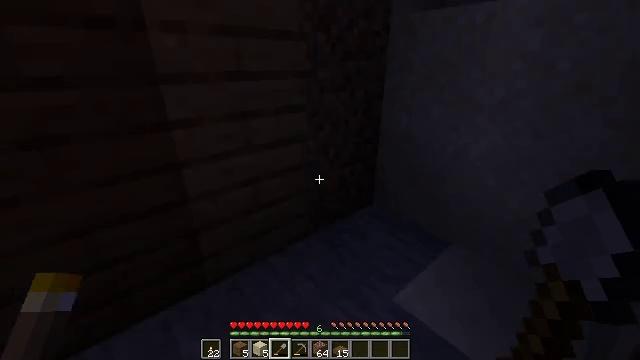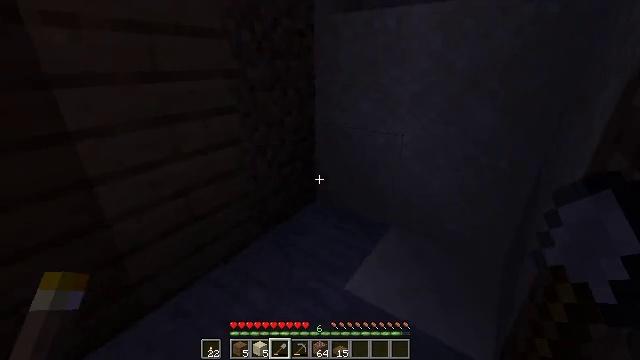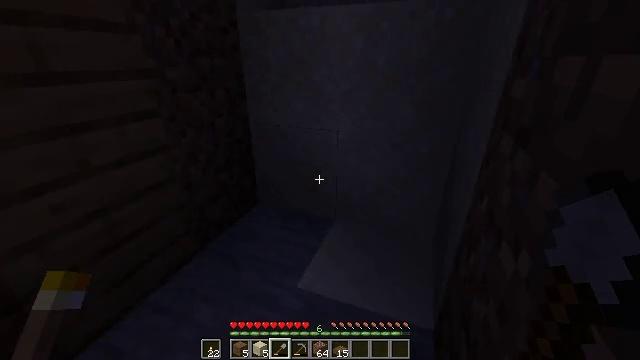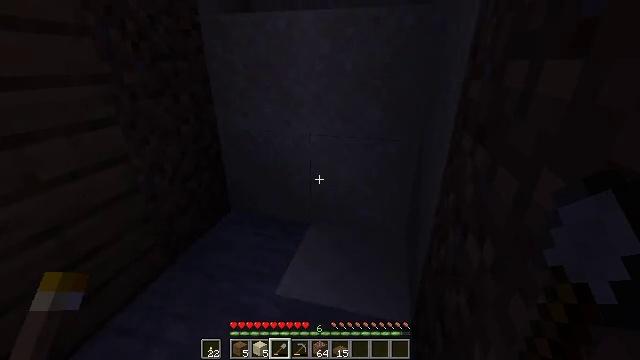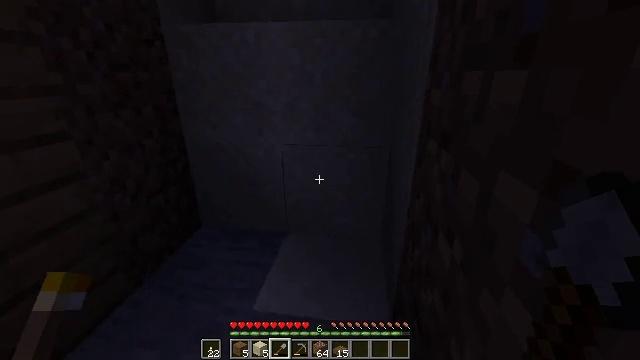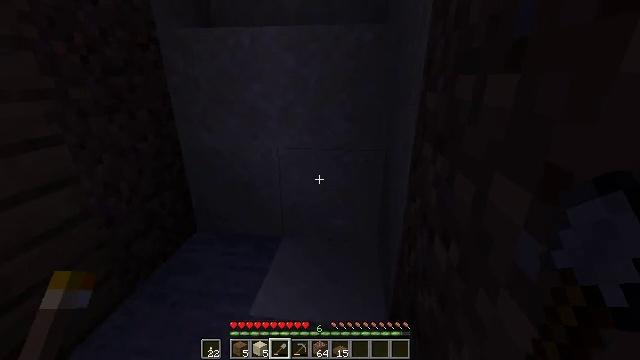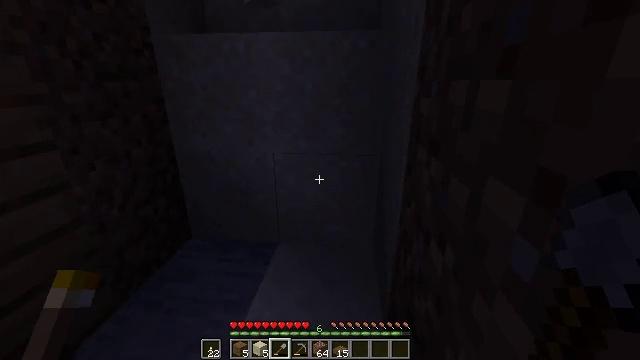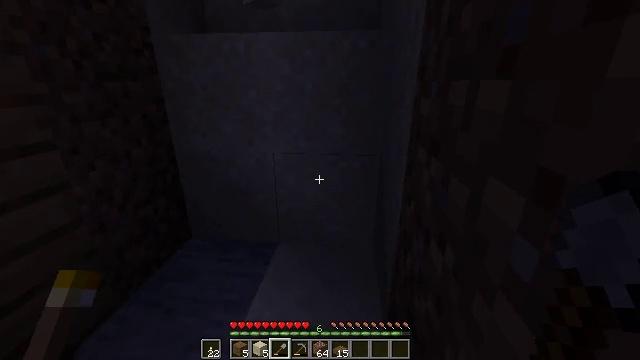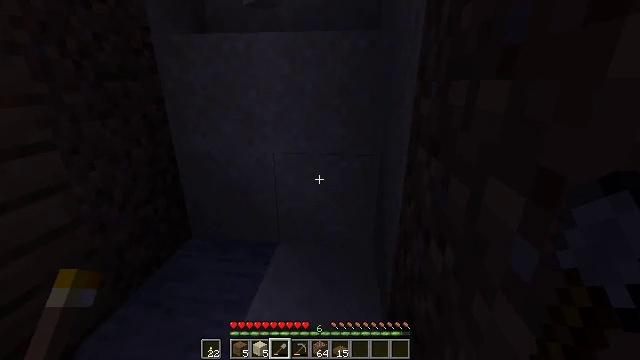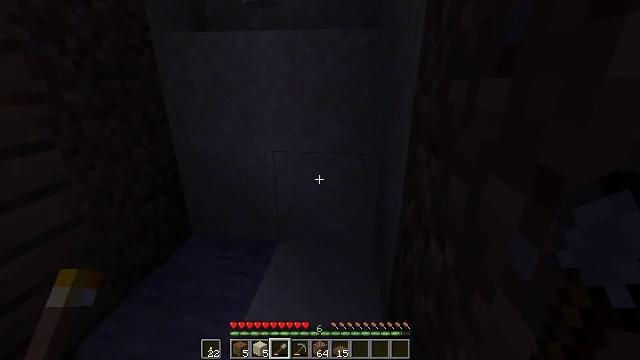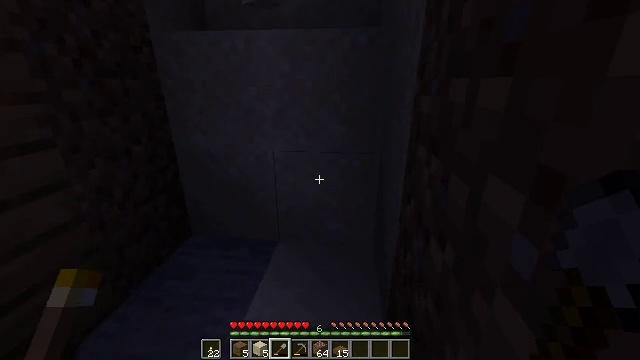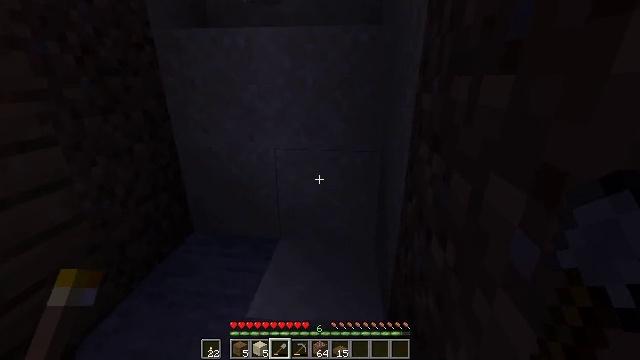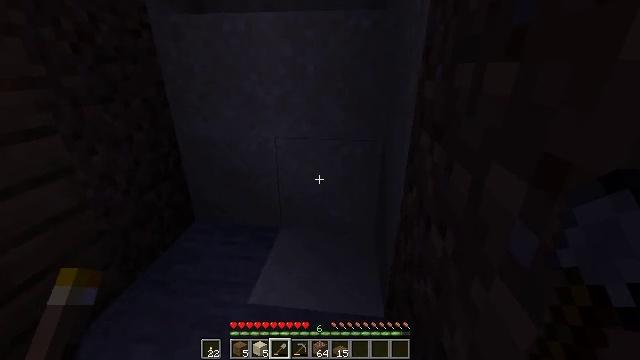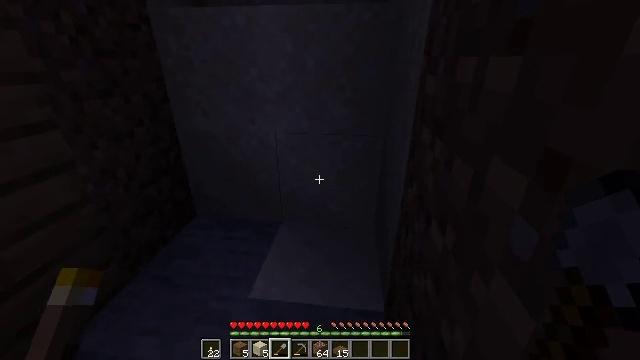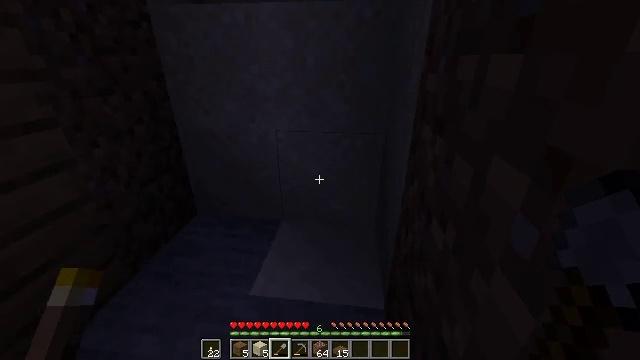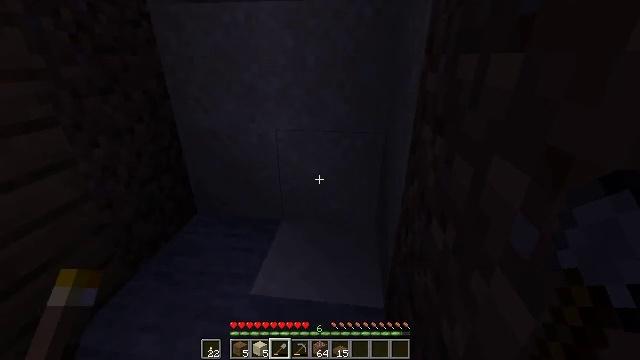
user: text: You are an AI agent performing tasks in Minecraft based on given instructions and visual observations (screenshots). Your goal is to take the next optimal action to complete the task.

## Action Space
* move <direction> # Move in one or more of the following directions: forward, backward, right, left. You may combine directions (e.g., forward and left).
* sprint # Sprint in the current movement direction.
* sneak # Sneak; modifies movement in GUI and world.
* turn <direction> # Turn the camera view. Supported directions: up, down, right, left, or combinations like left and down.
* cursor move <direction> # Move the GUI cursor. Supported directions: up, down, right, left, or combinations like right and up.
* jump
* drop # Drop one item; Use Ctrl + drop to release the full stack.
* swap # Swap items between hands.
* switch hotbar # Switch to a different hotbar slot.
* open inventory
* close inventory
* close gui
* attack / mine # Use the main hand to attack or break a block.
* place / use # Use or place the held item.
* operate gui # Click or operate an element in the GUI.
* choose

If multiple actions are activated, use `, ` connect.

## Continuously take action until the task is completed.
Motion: motion action
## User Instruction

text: Collect spruce planks from an old building.
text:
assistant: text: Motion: turn right
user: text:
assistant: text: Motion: turn right
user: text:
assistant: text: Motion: turn right
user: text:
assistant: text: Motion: turn right and up
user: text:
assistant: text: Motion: no_op
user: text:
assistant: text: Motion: turn right and up
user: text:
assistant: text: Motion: no_op
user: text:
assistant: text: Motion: no_op
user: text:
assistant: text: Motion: no_op
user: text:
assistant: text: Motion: no_op
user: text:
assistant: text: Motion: no_op
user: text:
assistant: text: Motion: turn down
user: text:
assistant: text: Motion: turn down
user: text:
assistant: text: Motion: no_op
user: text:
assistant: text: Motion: no_op
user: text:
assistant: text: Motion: turn up
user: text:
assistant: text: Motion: turn up
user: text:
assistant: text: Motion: turn left and up
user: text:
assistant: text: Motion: turn left and up
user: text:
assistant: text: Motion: turn left and up
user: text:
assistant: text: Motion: no_op
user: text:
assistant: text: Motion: no_op
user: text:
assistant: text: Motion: no_op
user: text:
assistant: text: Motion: no_op
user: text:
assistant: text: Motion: no_op
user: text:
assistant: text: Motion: no_op
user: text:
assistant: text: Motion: no_op
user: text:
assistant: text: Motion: no_op
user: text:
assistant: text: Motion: no_op
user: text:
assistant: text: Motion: no_op